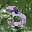
Label: 3